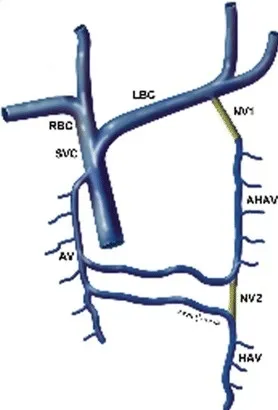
Reconstruction of the anatomical variant of azygos vein system identified in this patient: the hemiazygos and accessory hemiazygos veins form common channels which drain into the brachiocephalic vein.
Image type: radiology (ct)